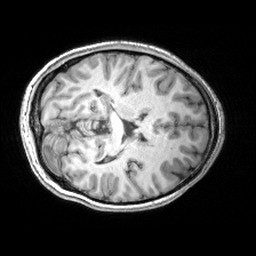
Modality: T1w
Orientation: axial
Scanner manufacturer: siemens
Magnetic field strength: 3 T
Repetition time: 2.53 s
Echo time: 0.00299 s